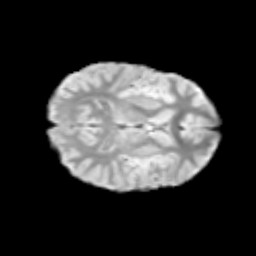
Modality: T2w
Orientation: axial
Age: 11
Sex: male
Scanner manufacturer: siemens
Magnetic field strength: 3 T
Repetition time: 3.8 s
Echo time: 0.07 s